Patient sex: M
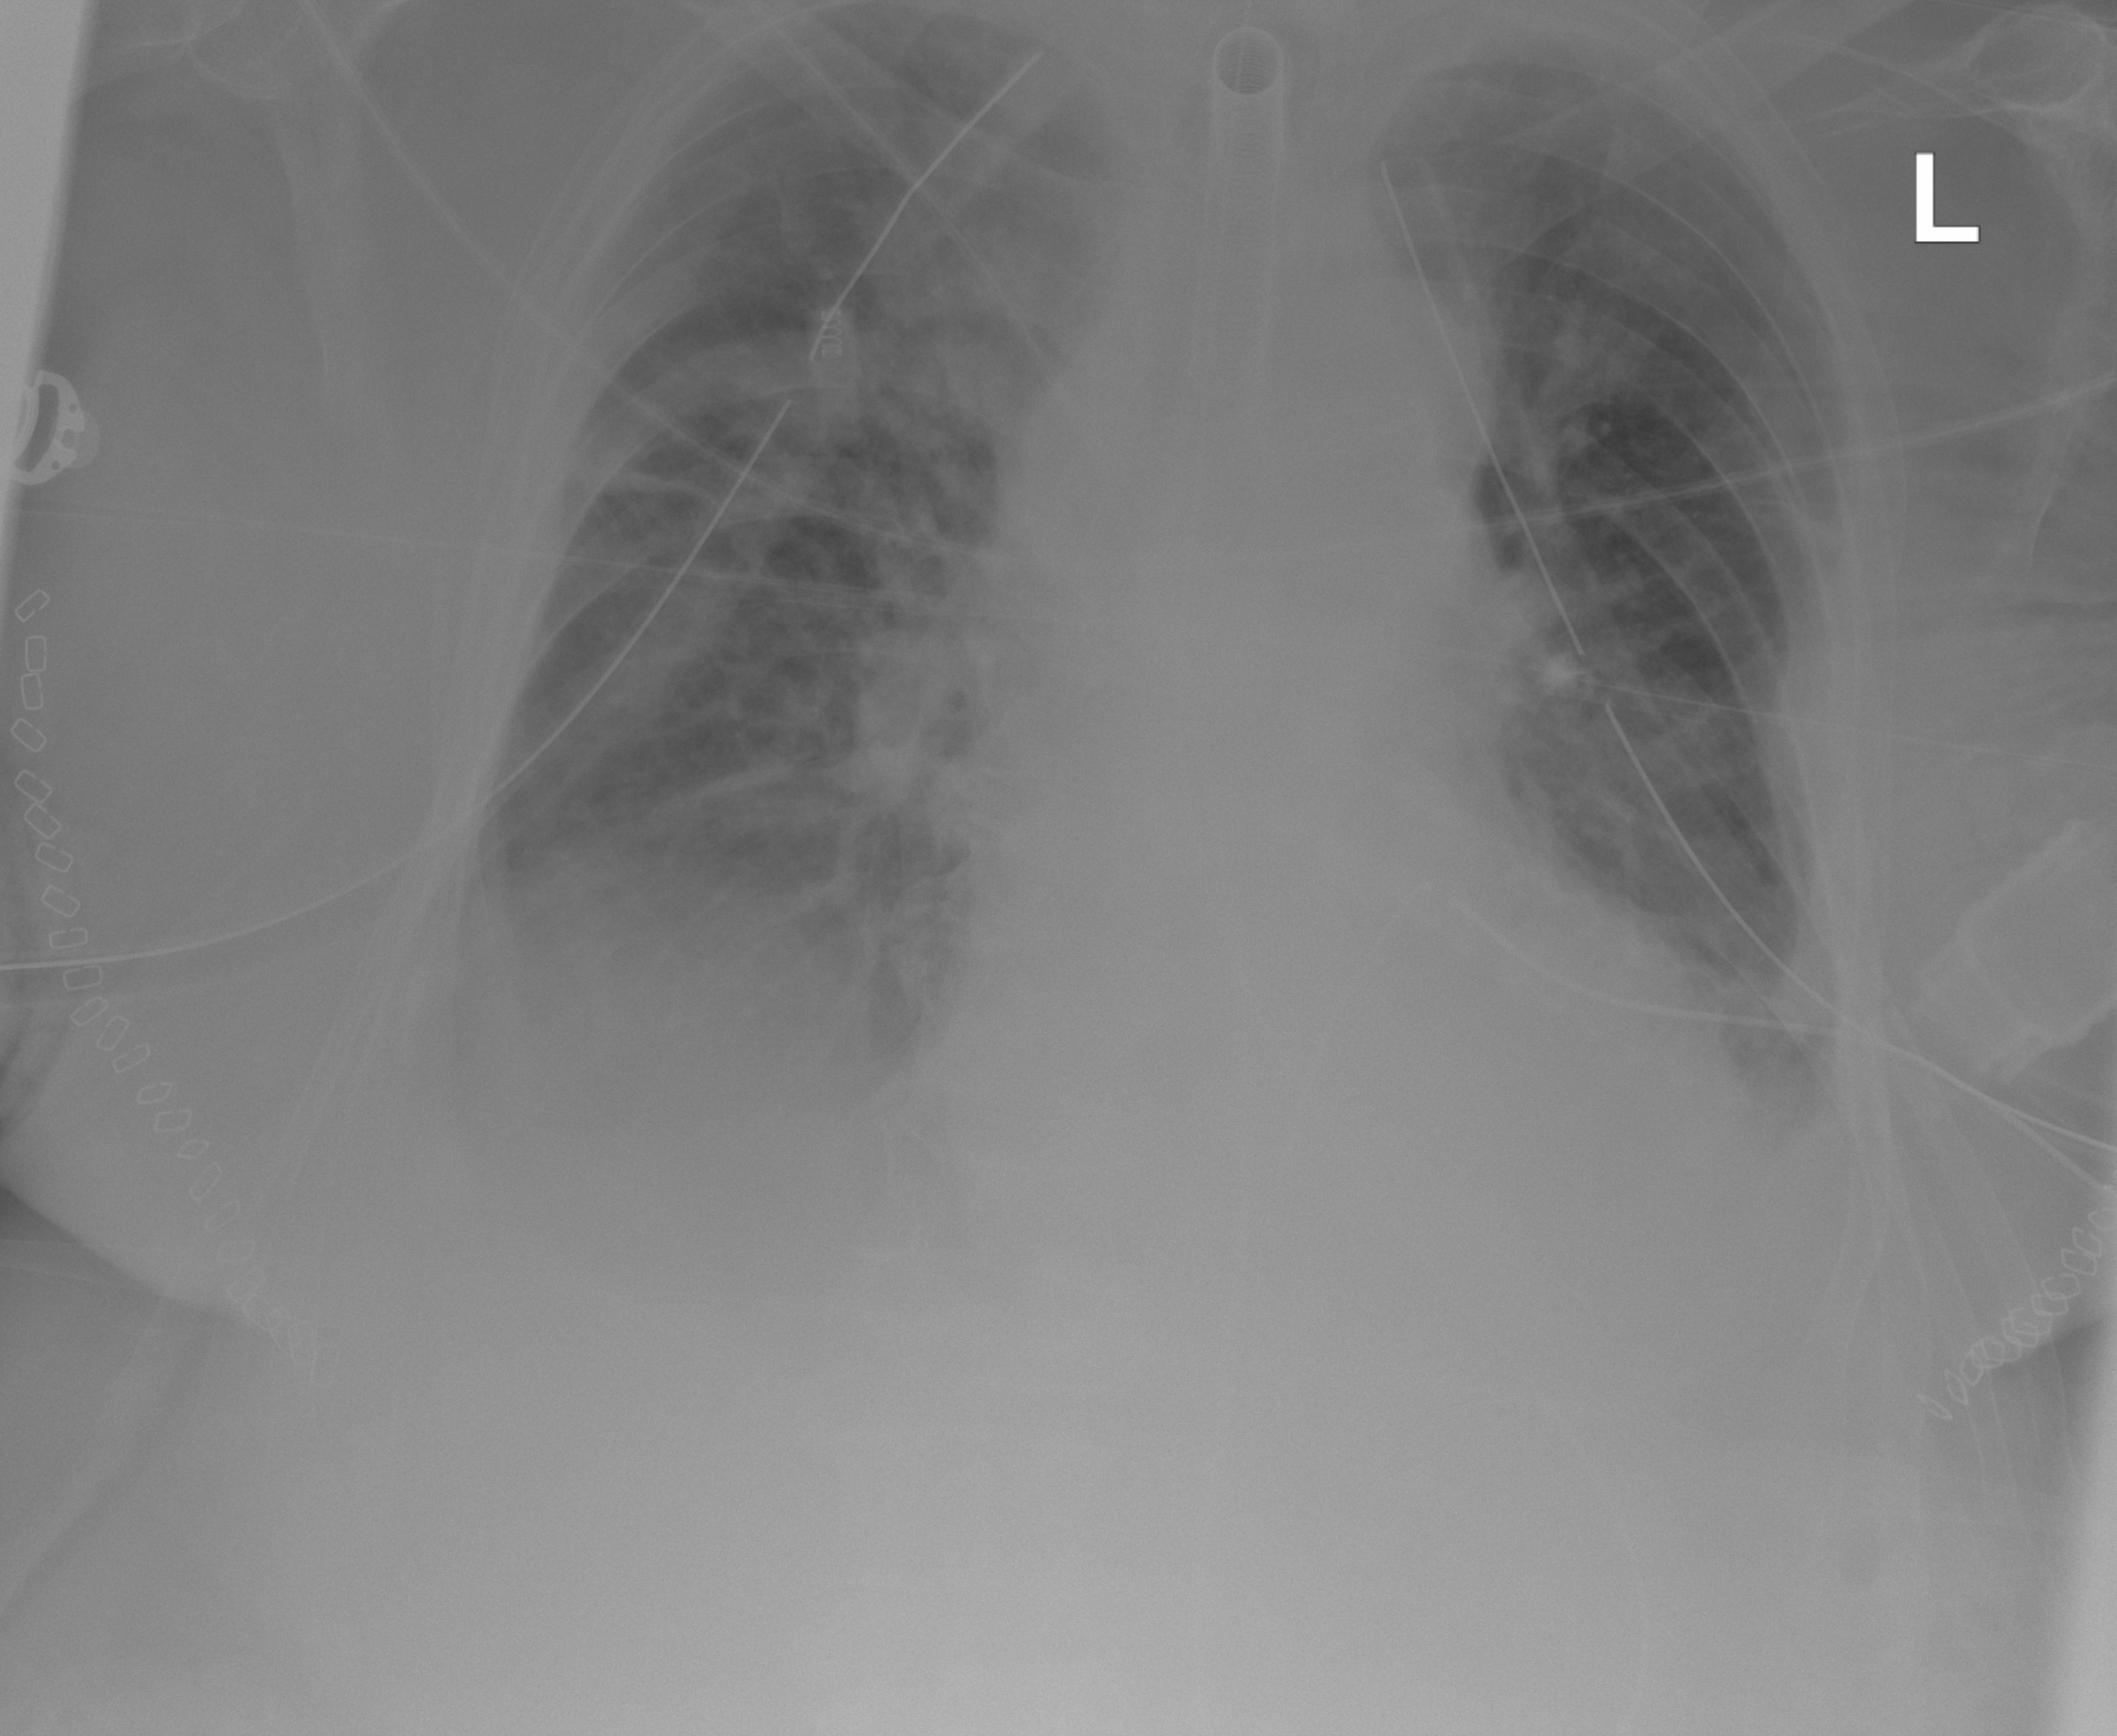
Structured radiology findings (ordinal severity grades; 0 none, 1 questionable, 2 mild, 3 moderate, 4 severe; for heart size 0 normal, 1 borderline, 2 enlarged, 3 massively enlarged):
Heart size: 0
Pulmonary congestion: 3
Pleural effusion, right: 2
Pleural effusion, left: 1
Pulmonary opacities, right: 3
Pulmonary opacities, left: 2
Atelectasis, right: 2
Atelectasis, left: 0